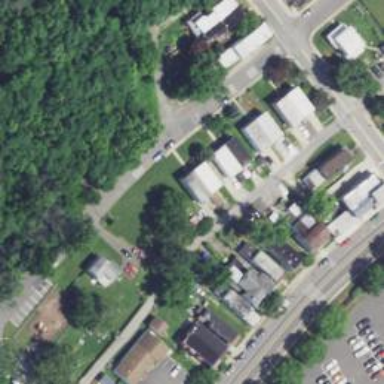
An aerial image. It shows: Alley classified as service road.